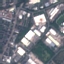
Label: Industrial